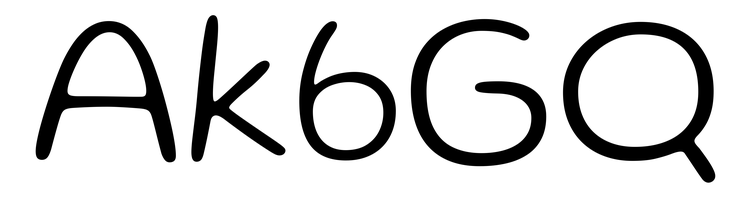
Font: Gluten_ExtraLight